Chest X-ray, PA view. Patient: 53 years old, sex M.
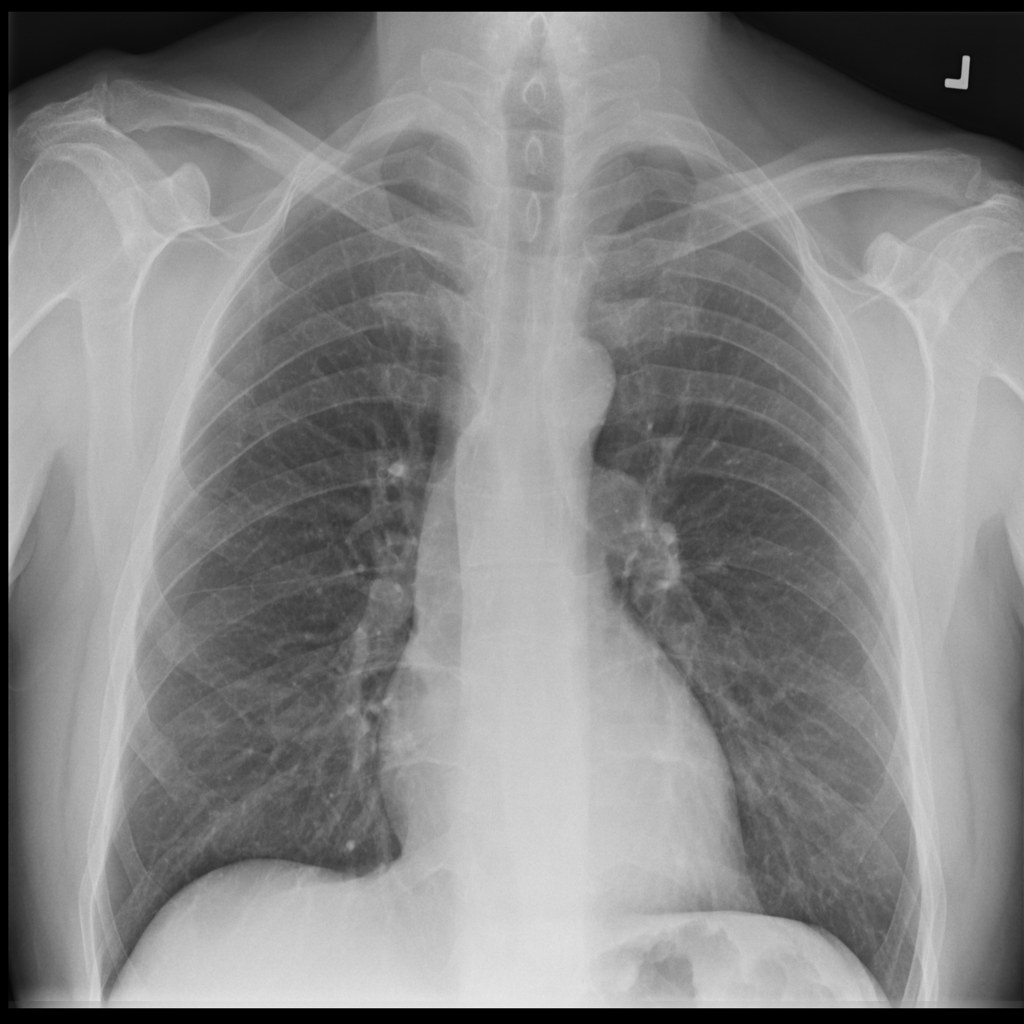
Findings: No Finding